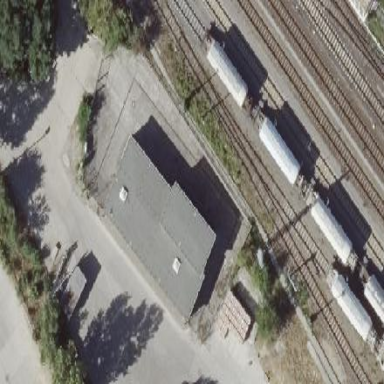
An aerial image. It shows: Traction substation.